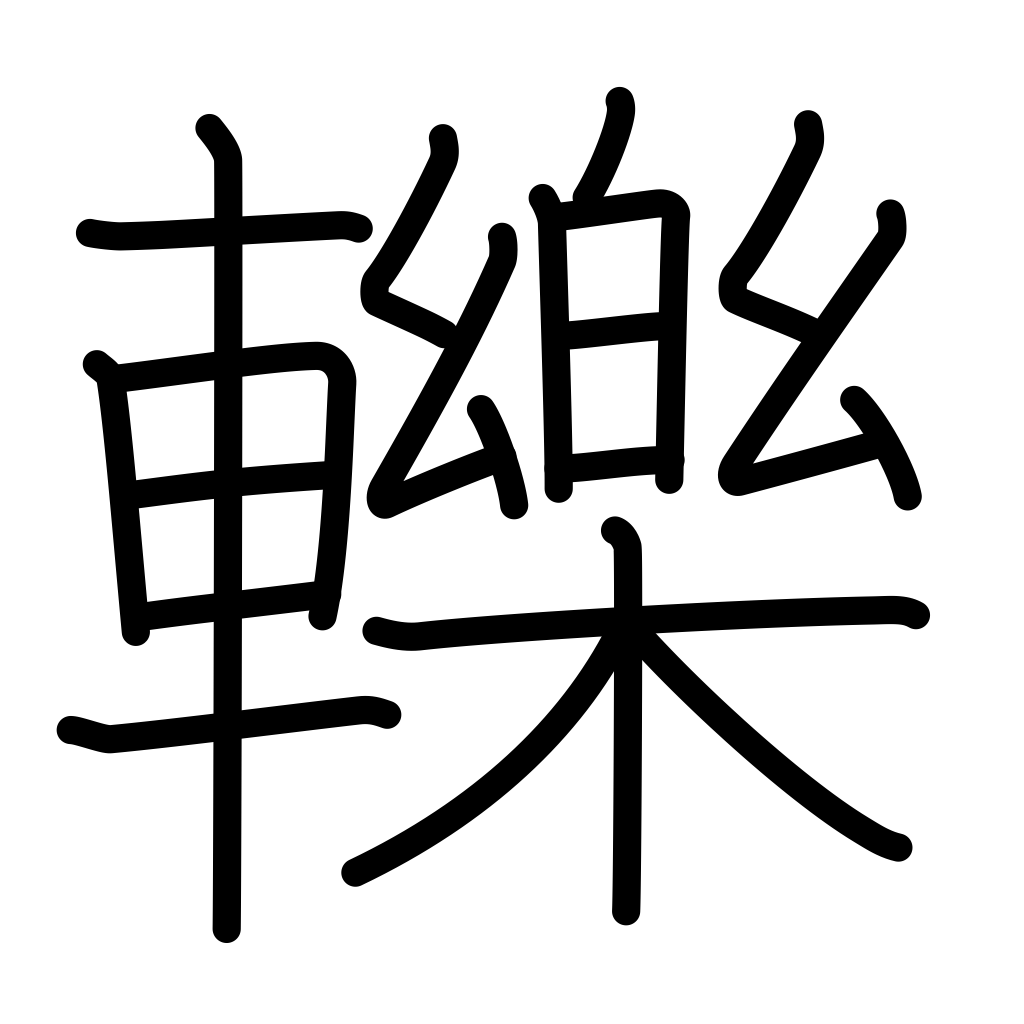
Meaning: run over